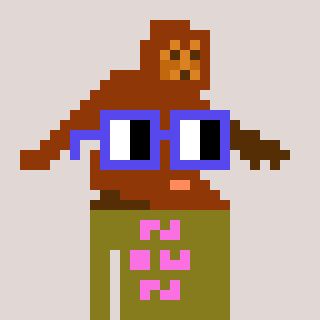
a pixel art character with square blue glasses, a bigfoot-shaped head and a gunk-colored body on a warm background